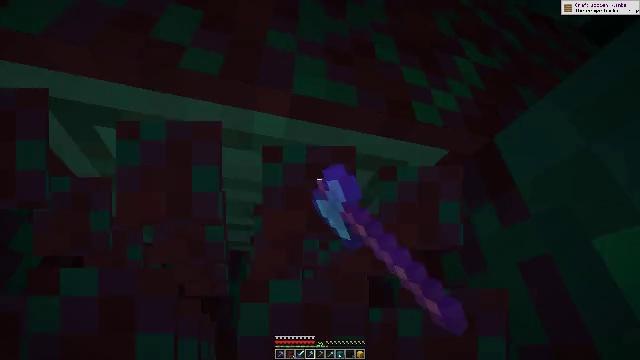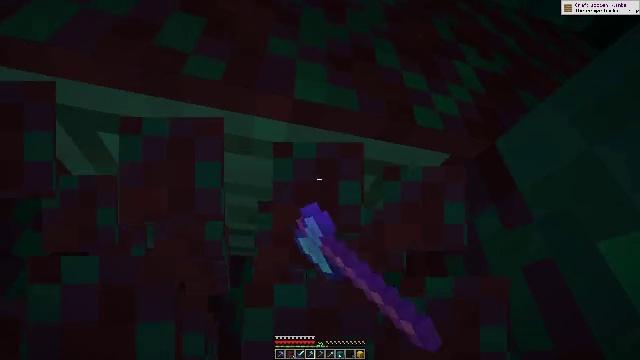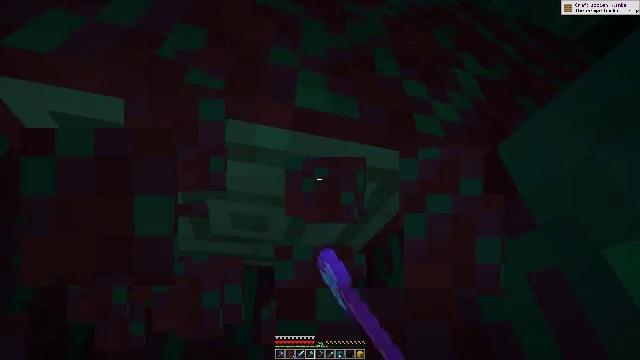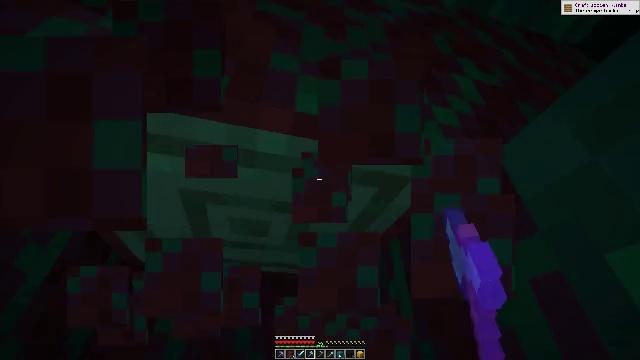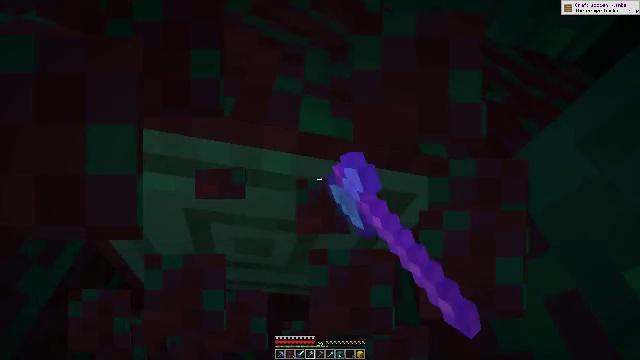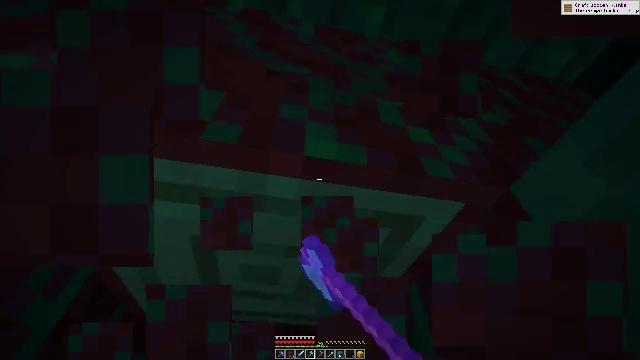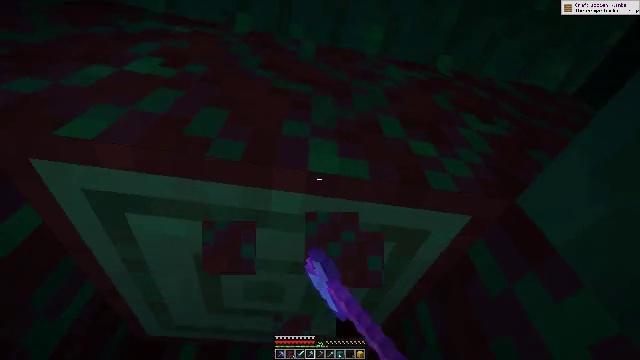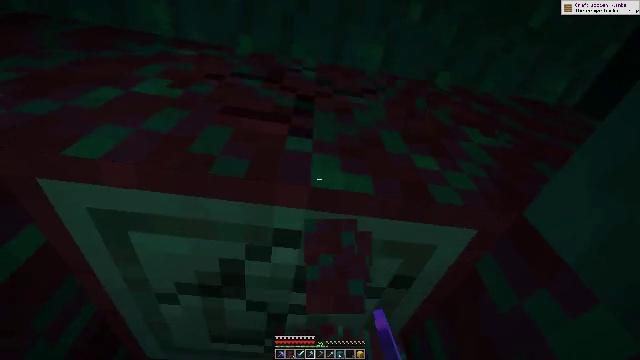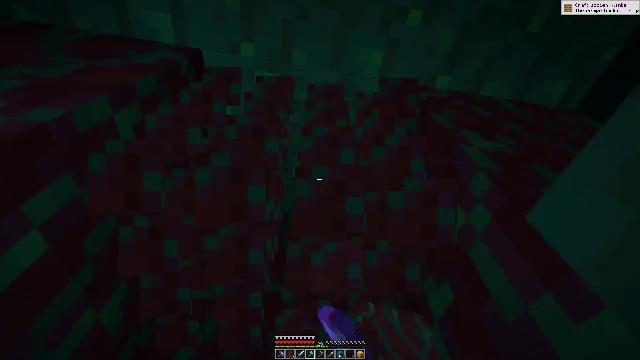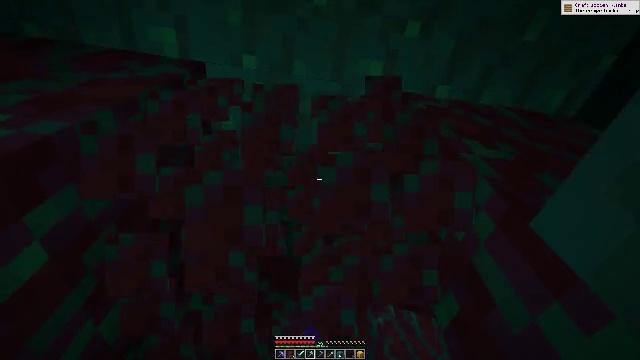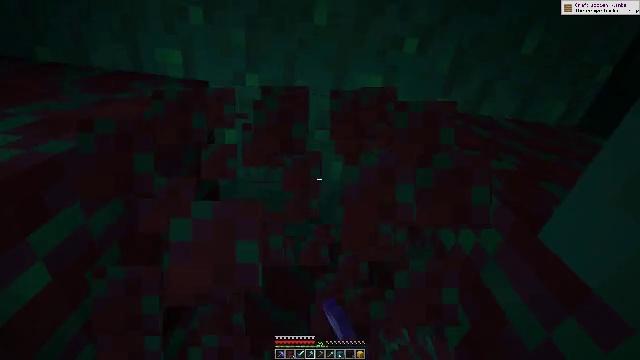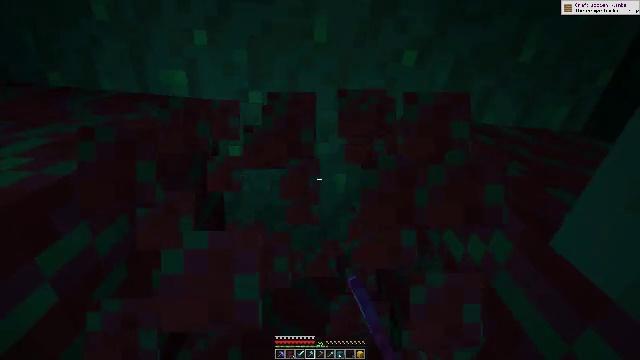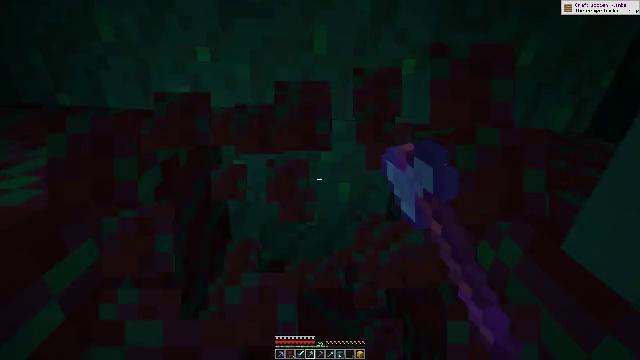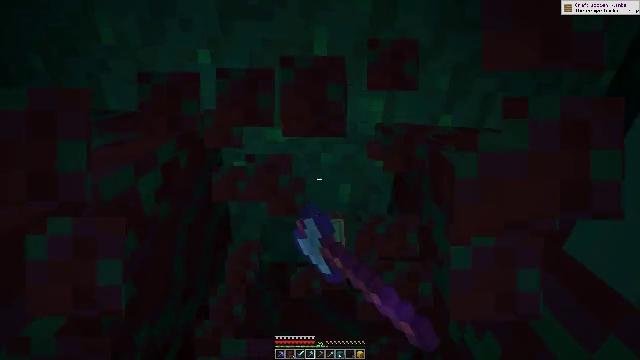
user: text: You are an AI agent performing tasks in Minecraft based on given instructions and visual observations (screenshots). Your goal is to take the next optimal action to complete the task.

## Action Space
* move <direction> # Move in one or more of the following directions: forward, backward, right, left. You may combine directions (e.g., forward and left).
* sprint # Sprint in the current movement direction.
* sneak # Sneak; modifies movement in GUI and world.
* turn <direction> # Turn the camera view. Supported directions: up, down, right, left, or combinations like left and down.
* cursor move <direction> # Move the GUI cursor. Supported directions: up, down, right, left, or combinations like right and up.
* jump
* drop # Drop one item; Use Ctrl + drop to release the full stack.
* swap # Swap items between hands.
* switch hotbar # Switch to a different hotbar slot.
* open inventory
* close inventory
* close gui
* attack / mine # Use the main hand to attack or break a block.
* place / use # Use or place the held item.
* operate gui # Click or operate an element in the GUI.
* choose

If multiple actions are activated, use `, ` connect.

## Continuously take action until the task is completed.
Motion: motion action
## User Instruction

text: Break the warped stem block.
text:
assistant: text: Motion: turn up, attack / mine
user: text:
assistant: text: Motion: turn up, attack / mine
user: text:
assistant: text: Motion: turn up, attack / mine
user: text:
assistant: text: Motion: turn left and up, attack / mine
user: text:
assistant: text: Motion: turn left and up, attack / mine
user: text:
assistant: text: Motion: turn left and up, attack / mine
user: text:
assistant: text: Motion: turn left and up, attack / mine
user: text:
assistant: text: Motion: turn up, attack / mine
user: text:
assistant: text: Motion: turn up, attack / mine
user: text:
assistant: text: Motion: turn left and up, attack / mine
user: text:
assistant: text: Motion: turn left and up, attack / mine
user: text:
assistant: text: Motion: turn left and up, attack / mine
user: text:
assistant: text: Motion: attack / mine
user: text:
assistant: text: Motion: attack / mine